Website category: sports
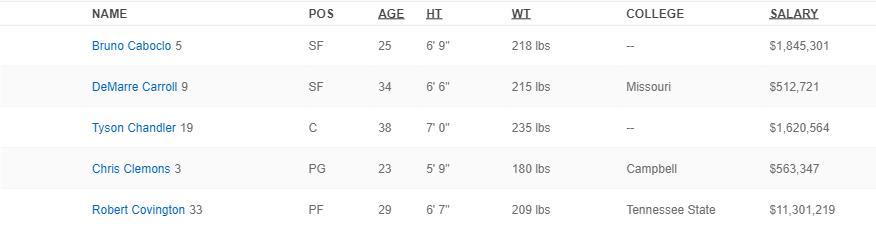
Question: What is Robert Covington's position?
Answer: PF

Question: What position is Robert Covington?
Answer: PF

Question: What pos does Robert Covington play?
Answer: PF

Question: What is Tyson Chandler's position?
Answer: C

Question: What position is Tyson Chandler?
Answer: C

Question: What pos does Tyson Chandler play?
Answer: C

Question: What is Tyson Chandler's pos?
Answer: C

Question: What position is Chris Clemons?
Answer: PG

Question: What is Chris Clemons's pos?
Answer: PG

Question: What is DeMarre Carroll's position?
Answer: SF

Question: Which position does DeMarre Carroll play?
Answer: SF

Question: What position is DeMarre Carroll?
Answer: SF

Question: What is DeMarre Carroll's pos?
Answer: SF

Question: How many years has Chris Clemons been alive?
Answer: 23

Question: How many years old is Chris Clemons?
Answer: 23

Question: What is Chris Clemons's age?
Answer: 23

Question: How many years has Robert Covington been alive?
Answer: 29

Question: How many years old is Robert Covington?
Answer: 29

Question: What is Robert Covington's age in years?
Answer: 29

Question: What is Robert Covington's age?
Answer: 29

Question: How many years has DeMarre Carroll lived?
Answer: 34

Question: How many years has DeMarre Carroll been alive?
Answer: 34

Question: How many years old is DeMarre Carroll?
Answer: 34

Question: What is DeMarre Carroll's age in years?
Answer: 34

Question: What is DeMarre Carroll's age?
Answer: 34

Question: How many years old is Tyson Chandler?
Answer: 38

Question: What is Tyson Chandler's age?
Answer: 38

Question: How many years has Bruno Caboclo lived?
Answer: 25

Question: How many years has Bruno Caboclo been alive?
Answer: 25

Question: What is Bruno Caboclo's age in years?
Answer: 25

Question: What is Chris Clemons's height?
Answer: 5' 9"

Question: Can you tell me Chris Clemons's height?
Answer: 5' 9"

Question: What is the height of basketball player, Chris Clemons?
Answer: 5' 9"

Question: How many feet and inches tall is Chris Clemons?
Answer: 5' 9"

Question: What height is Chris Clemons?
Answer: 5' 9"

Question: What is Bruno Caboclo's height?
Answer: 6' 9"

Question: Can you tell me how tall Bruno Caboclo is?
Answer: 6' 9"

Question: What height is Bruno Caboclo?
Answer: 6' 9"

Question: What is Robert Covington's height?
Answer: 6' 7"

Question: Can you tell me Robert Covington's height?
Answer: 6' 7"

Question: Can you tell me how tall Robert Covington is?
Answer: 6' 7"

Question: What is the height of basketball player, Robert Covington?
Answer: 6' 7"

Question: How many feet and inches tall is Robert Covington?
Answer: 6' 7"

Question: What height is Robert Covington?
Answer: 6' 7"

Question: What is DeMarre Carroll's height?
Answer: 6' 6"

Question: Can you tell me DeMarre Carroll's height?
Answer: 6' 6"

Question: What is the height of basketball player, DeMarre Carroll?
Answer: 6' 6"

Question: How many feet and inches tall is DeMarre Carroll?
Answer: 6' 6"

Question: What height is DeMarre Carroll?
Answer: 6' 6"

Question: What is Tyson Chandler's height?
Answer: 7' 0"

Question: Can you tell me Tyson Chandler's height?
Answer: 7' 0"

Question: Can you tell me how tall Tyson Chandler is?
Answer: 7' 0"

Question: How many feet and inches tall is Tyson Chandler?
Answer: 7' 0"

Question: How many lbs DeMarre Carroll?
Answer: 215 lbs

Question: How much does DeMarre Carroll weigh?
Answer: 215 lbs

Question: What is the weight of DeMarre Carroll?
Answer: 215 lbs

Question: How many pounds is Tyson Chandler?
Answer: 235 lbs

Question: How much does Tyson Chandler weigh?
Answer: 235 lbs

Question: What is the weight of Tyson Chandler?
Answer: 235 lbs

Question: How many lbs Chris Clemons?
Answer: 180 lbs

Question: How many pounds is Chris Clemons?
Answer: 180 lbs

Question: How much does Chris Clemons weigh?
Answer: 180 lbs

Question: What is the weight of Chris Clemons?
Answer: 180 lbs

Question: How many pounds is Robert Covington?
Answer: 209 lbs